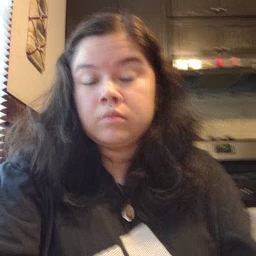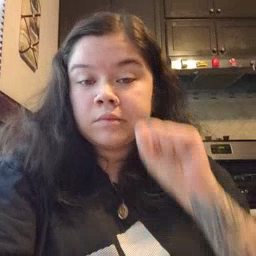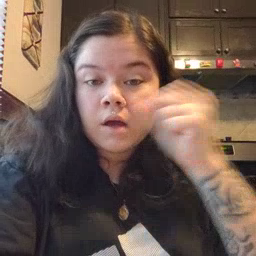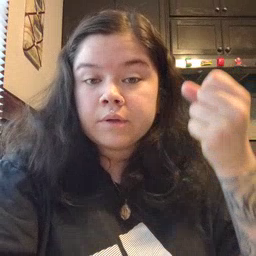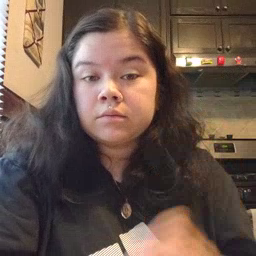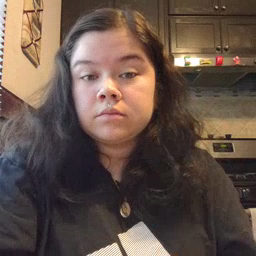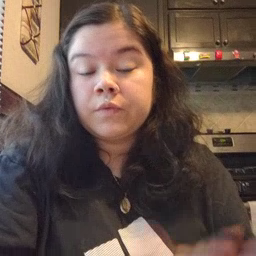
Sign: carrot